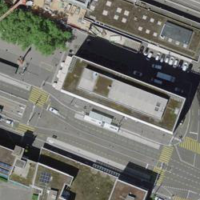
EUNIS habitat code: 54
Species observed at this site:
Buxus sempervirens